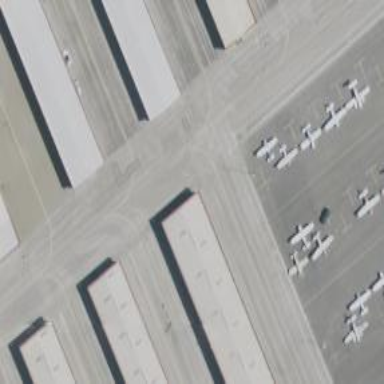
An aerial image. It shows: Image of taxiway at airport.